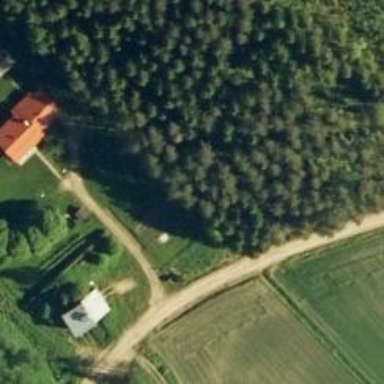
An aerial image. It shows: Driveway leading to service road.